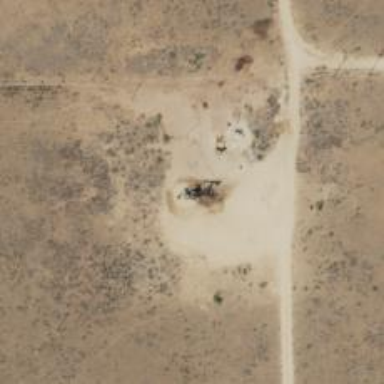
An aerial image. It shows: Petroleum well that is man-made.